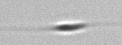
Label: Cylindrotheca_morphotype1